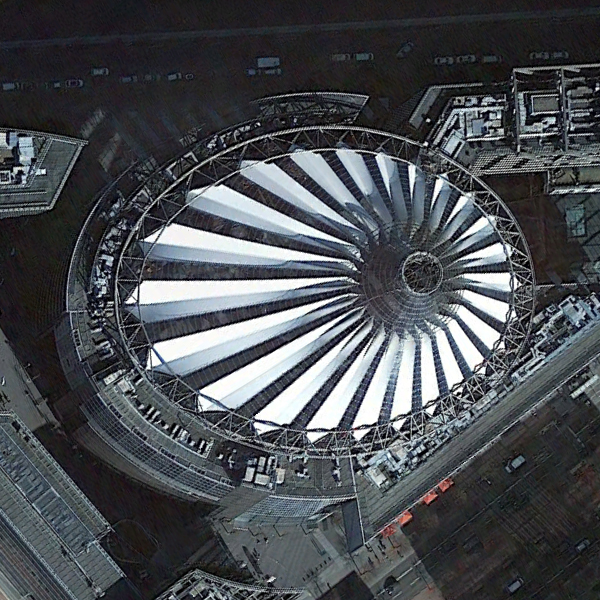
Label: Center